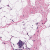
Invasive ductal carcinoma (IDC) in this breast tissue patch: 0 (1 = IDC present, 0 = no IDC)